Interaction volume radius: 5 \u00c5
Interaction volume height: 40 \u00c5
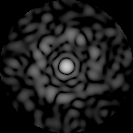
Disorder parameter: 0.8132